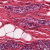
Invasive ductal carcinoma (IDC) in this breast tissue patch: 0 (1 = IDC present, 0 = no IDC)